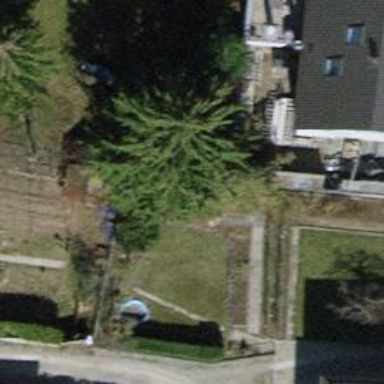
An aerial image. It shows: Fence.